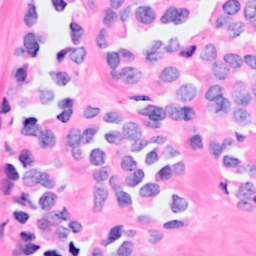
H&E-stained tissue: Breast